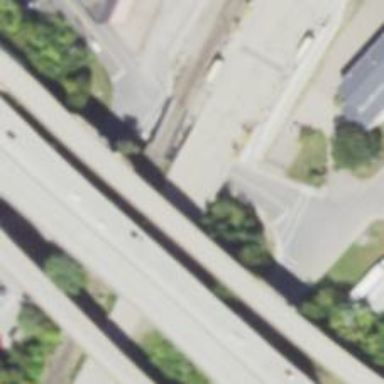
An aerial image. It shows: Abandoned railway bridge over busway.